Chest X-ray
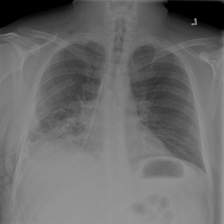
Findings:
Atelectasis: negative
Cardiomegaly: negative
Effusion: negative
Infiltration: negative
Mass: negative
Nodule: negative
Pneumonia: negative
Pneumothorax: negative
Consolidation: negative
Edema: negative
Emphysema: negative
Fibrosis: negative
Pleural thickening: negative
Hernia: negative